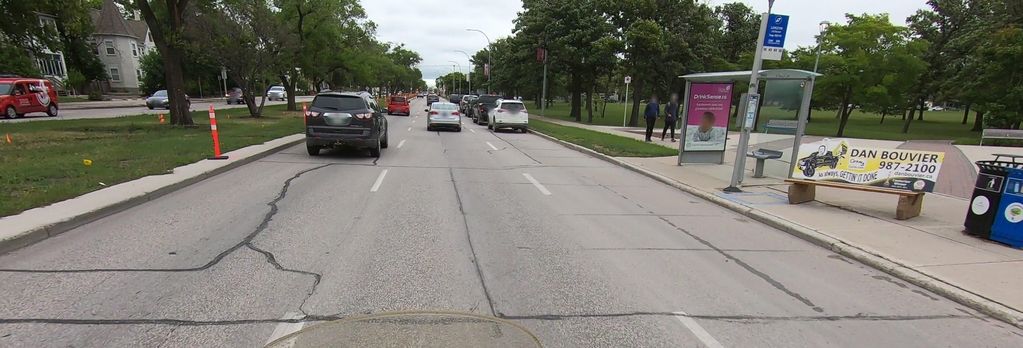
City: winnipeg